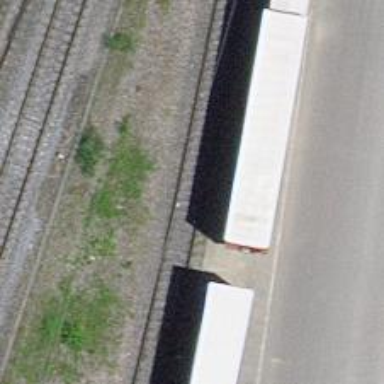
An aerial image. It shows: Single-track railway yard.